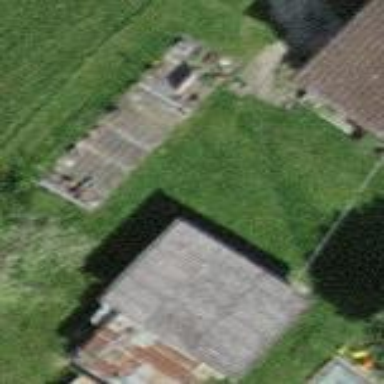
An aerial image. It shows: Rural barn.